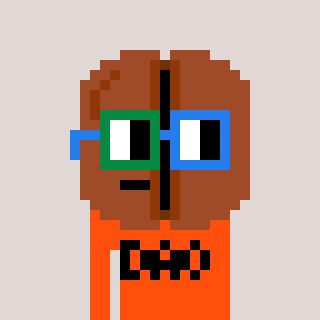
a pixel art character with square green and blue glasses, a coffeebean-shaped head and a orange-colored body on a warm background